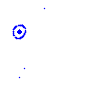
Particle: kaon